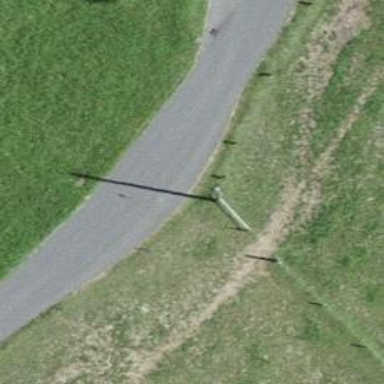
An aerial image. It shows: Passing place on the road.